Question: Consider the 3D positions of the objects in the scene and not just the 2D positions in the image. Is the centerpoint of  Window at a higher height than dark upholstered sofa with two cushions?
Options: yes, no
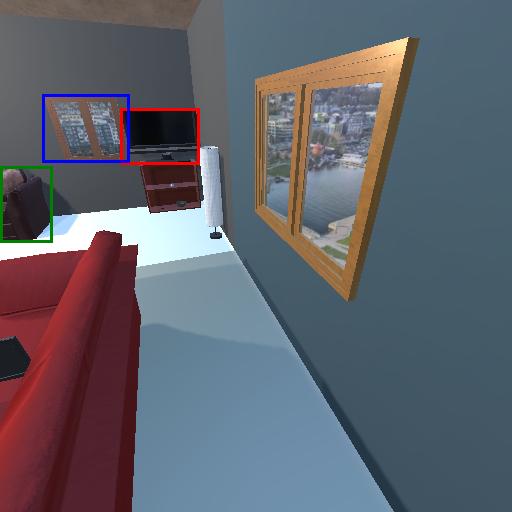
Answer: yes